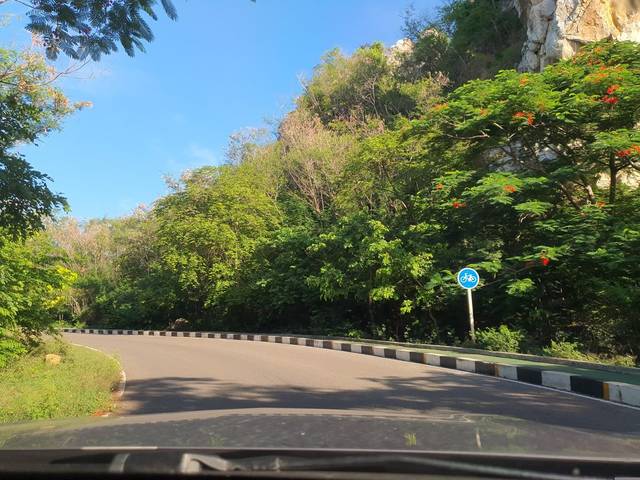
Region: Thailand
Coordinates: 13.568, 99.775